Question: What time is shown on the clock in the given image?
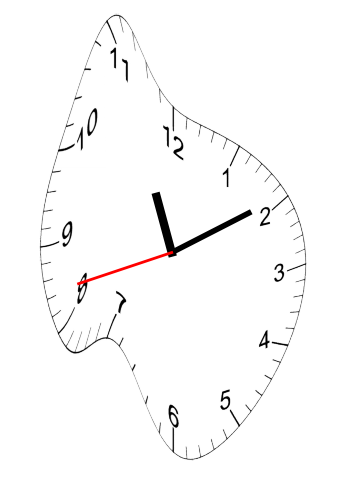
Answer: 11:09:42